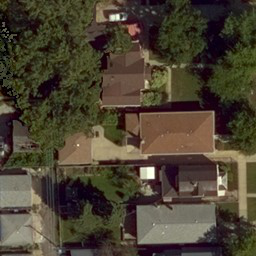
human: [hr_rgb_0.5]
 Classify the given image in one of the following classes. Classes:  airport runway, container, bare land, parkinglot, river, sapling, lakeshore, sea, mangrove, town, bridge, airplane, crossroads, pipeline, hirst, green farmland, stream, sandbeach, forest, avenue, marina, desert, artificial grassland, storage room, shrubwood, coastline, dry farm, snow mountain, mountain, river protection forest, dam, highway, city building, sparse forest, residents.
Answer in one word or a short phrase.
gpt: residents